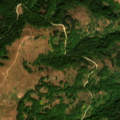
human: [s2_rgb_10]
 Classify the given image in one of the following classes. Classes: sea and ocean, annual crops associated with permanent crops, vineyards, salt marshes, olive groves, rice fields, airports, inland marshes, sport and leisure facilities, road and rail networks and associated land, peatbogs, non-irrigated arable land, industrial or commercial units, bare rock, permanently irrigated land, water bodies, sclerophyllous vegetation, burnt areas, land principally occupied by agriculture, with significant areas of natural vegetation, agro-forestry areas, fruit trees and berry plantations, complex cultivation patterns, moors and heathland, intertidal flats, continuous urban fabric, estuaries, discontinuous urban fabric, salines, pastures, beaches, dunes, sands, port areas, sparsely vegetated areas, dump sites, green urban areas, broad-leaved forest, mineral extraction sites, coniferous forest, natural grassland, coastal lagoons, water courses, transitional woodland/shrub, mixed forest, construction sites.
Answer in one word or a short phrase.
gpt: broad-leaved forest, mixed forest, natural grassland, transitional woodland/shrub